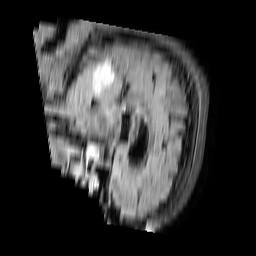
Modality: FLAIR
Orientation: sagittal
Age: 69
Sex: female
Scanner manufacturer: philips
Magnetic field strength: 3 T
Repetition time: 11 s
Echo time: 0.12 s